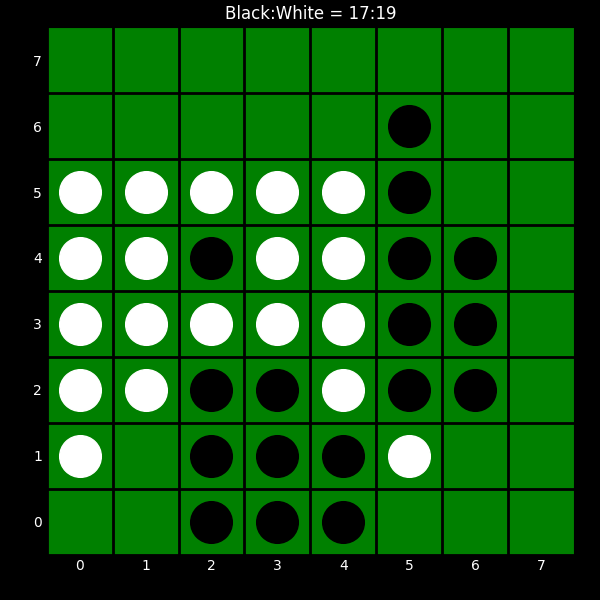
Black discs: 17
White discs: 19